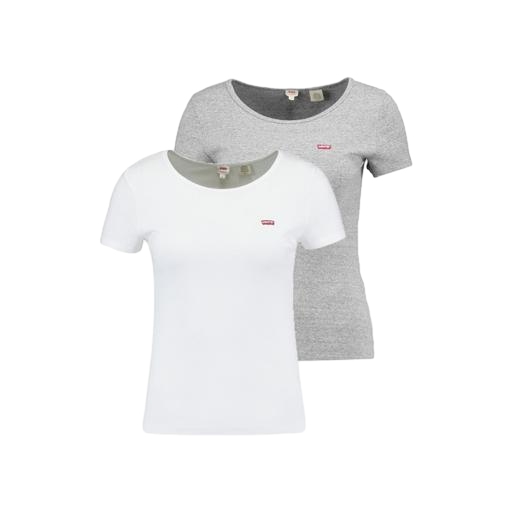
slim crew tee, multicolor classic tee pack, s/s top, white background